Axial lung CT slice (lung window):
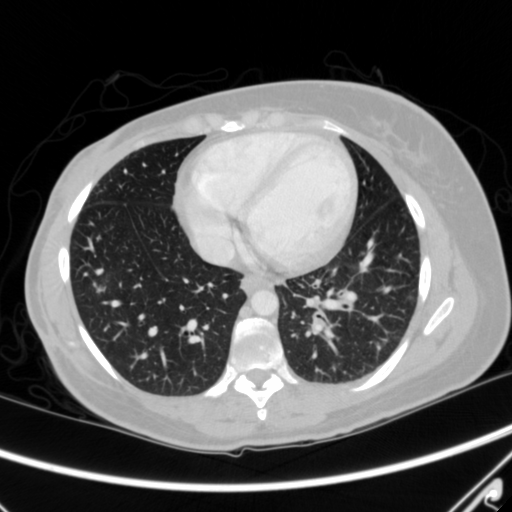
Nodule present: no